Question: I have a jquery tab and it's working fine.
<URL>
'''
$(document).ready(function() {
$('.nnntabs ul a').on('click', function(e) {
var current = $(this).attr('href');
$('.tab-content > div' + current).fadeIn('slow').show().siblings().hide();
$(this).parent('li').addClass('active').siblings().removeClass('active');
e.preventDefault();
});
});
'''
I just wanted to add more feature. The text anchor should be dynamically inserted inside the href and id attributes to activate the tab, or maybe replaced if there is a default value... The source of the value of href and id will be the text anchor of the menu. My fiddle sample is working fine because I inserted the values manually. Please help me turn this into reality... Thank you.
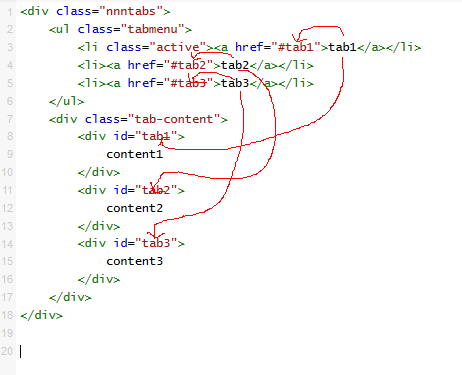
Answer: I think what you are looking for is
'''
$(document).ready(function() {
var $content = $('.nnntabs > .tab-content > div');
$('.nnntabs > ul a').each(function(i) {
$(this).data('tab', 'tab-' + i);
$content.eq(i).attr('id', 'tab-' + i)
})
$('.nnntabs ul a').on('click', function(e) {
var current = $(this).data('tab');
$('#' + current).fadeIn('slow').show().siblings().hide();
$(this).parent('li').addClass('active').siblings().removeClass('active');
e.preventDefault();
});
});
'''
'''
.nnntabs {
width: 100%;
}
.nnntabs ul {
width: 100%;
margin: 0;
padding: 0;
}
.nnntabs ul li {
display: inline-block;
list-style: none;
border: 1px solid #ddd;
border-bottom: 0
}
.nnntabs ul li a {
padding: 8px 10px;
display: block;
font-size: 1em;
font-weight: bold;
color: #4c4c4c;
background: #eee;
}
.nnntabs ul li.active > a {
background: #fff;
color: #4c4c4c;
margin-bottom: -1px;
padding-bottom: 9px;
}
.tab-content {
padding: 10px;
border: 1px solid #ddd;
}
.tab-content > div {
display: none;
}
.tab-content > .active {
display: block;
}
'''
'''
<script src="https://ajax.googleapis.com/ajax/libs/jquery/1.11.1/jquery.min.js"></script>
<div class="nnntabs">
<ul>
<li class="active"><a href="#">tab1</a></li>
<li><a href="#">tab2</a></li>
<li><a href="#">tab3</a></li>
</ul>
<div class="tab-content">
<div class="active">
content1
</div>
<div>
content2
</div>
<div>
cotent3
</div>
</div>
</div>
'''